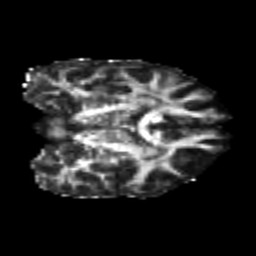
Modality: FA
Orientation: coronal
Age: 24
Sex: male
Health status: healthy
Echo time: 0.074 s